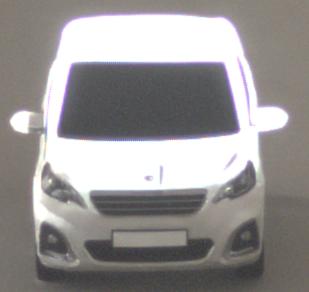
Make: Peugeot
Model: 108 1.0 VTi 68
Detailed model: 108
Model produced from: 2015/03
Model produced until: 2016/10
Doors: 3
Color: white
Road condition: dry road
Daytime: midday
Contrast: medium contrast